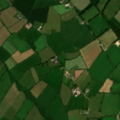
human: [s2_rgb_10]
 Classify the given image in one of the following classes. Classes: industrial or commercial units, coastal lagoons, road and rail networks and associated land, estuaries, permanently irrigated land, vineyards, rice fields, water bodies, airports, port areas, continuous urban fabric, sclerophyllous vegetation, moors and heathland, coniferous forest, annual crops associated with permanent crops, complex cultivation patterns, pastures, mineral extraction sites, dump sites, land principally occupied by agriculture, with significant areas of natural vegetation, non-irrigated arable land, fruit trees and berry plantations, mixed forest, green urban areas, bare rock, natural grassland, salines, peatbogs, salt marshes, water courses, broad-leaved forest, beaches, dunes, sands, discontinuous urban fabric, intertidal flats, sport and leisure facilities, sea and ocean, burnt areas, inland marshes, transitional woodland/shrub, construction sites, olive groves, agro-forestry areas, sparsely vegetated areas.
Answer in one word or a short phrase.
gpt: pastures